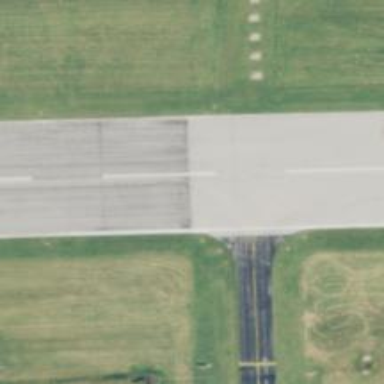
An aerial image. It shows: View of taxiway at the airport.